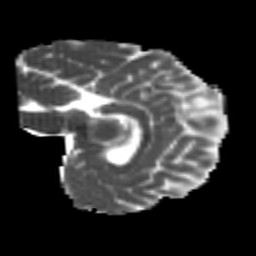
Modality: MD
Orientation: sagittal
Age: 23
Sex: female
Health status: healthy
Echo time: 0.074 s